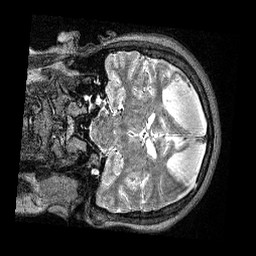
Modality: T2w
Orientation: coronal
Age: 13
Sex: male
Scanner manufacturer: siemens
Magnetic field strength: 3 T
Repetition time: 3.2 s
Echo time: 0.479 s